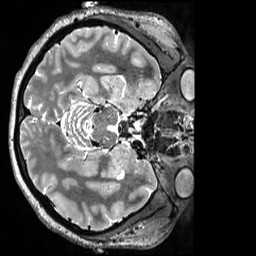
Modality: T2w
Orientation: axial
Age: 36
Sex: female
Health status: healthy
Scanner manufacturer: siemens
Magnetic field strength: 3 T
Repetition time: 3.2 s
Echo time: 0.563 s